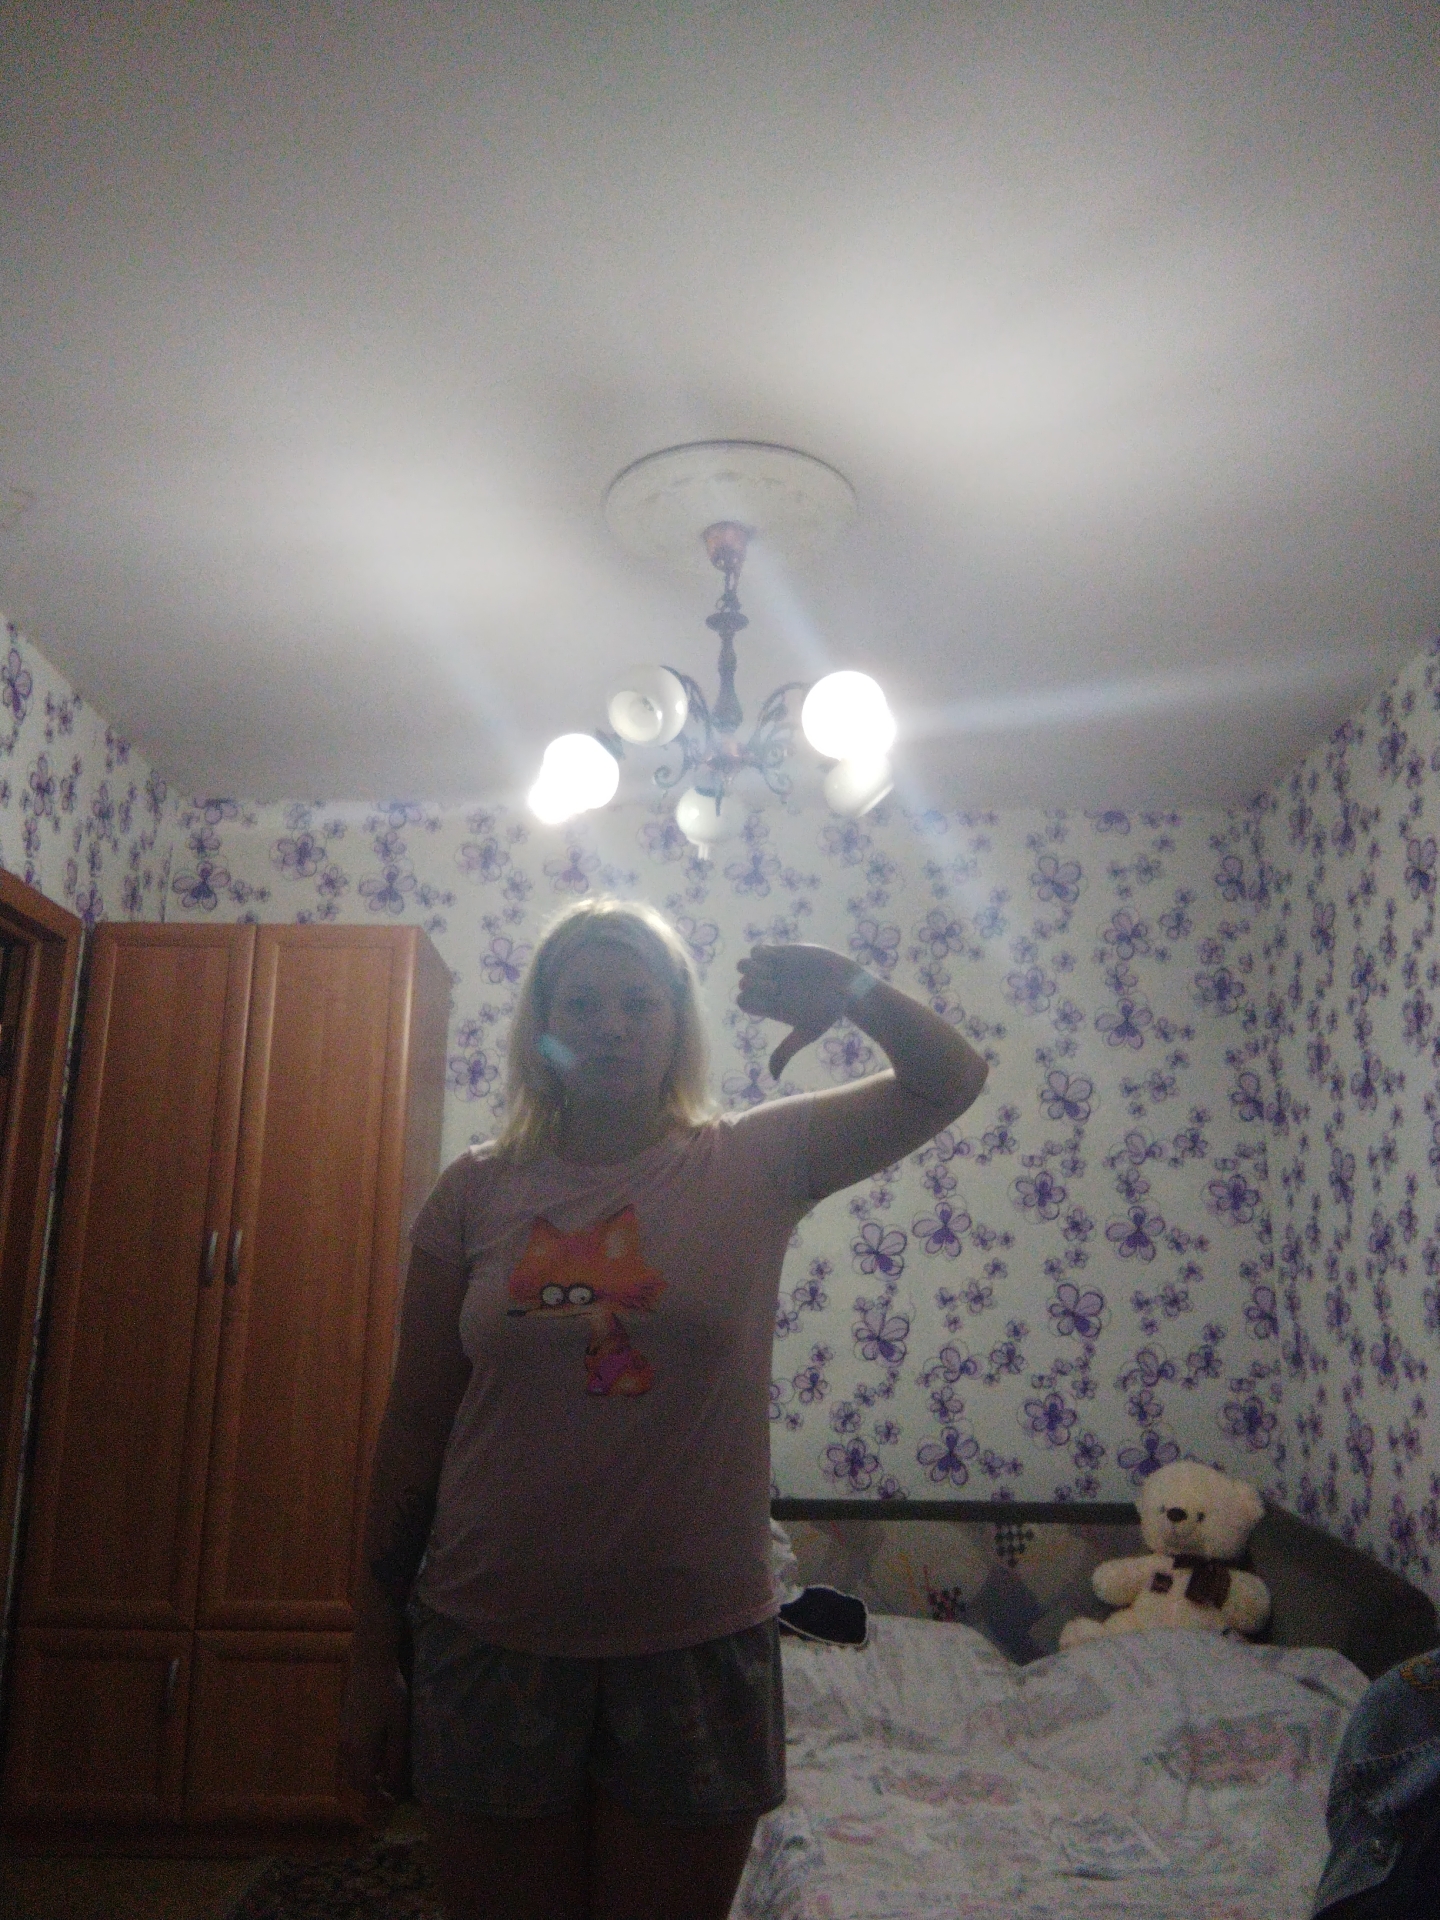
Label: noise